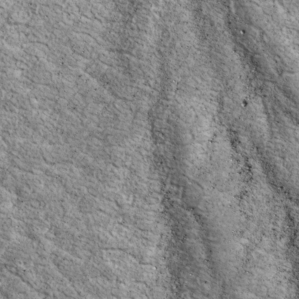
Label: non_frost